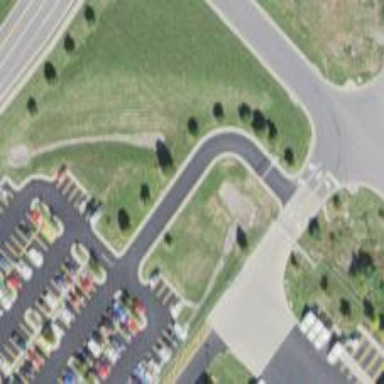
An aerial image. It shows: Asphalt driveway used as service road.